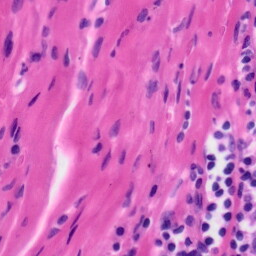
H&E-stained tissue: Tonsil